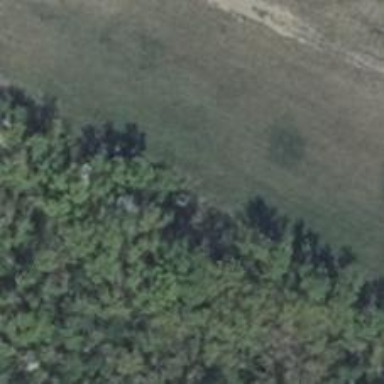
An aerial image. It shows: Hunting stand.